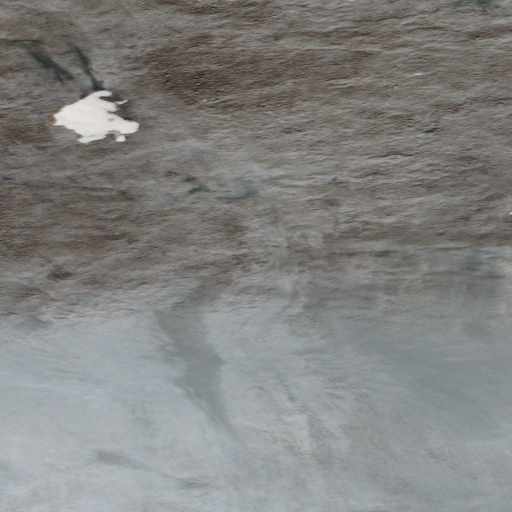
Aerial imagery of mountain in Alaska named Tiyaktalik Mountain containing only unknown